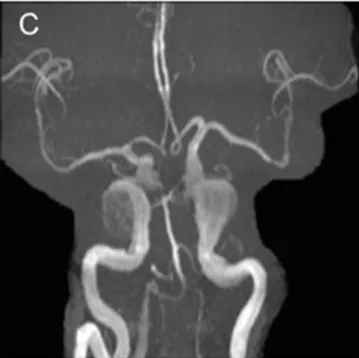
Brain imaging showing bilateral aneurysms. MR and CT angiography confirming the presence of large bilateral CAAs, unchanged in size from previous scans.
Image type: radiology (mri)